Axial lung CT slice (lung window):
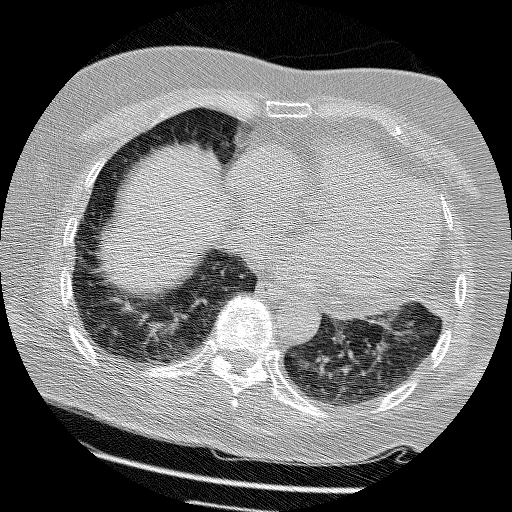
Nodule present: no